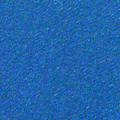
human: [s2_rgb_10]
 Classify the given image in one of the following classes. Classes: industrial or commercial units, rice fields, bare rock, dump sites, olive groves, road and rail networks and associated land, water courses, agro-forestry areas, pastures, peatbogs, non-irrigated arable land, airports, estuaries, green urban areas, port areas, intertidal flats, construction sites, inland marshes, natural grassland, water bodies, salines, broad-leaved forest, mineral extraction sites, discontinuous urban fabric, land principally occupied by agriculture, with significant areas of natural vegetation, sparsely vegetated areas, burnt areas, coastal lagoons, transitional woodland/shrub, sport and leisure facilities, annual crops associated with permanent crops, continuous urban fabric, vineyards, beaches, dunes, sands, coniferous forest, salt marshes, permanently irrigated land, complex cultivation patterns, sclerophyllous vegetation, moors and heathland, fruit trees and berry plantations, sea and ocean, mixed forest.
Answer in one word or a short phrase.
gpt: sea and ocean